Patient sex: F
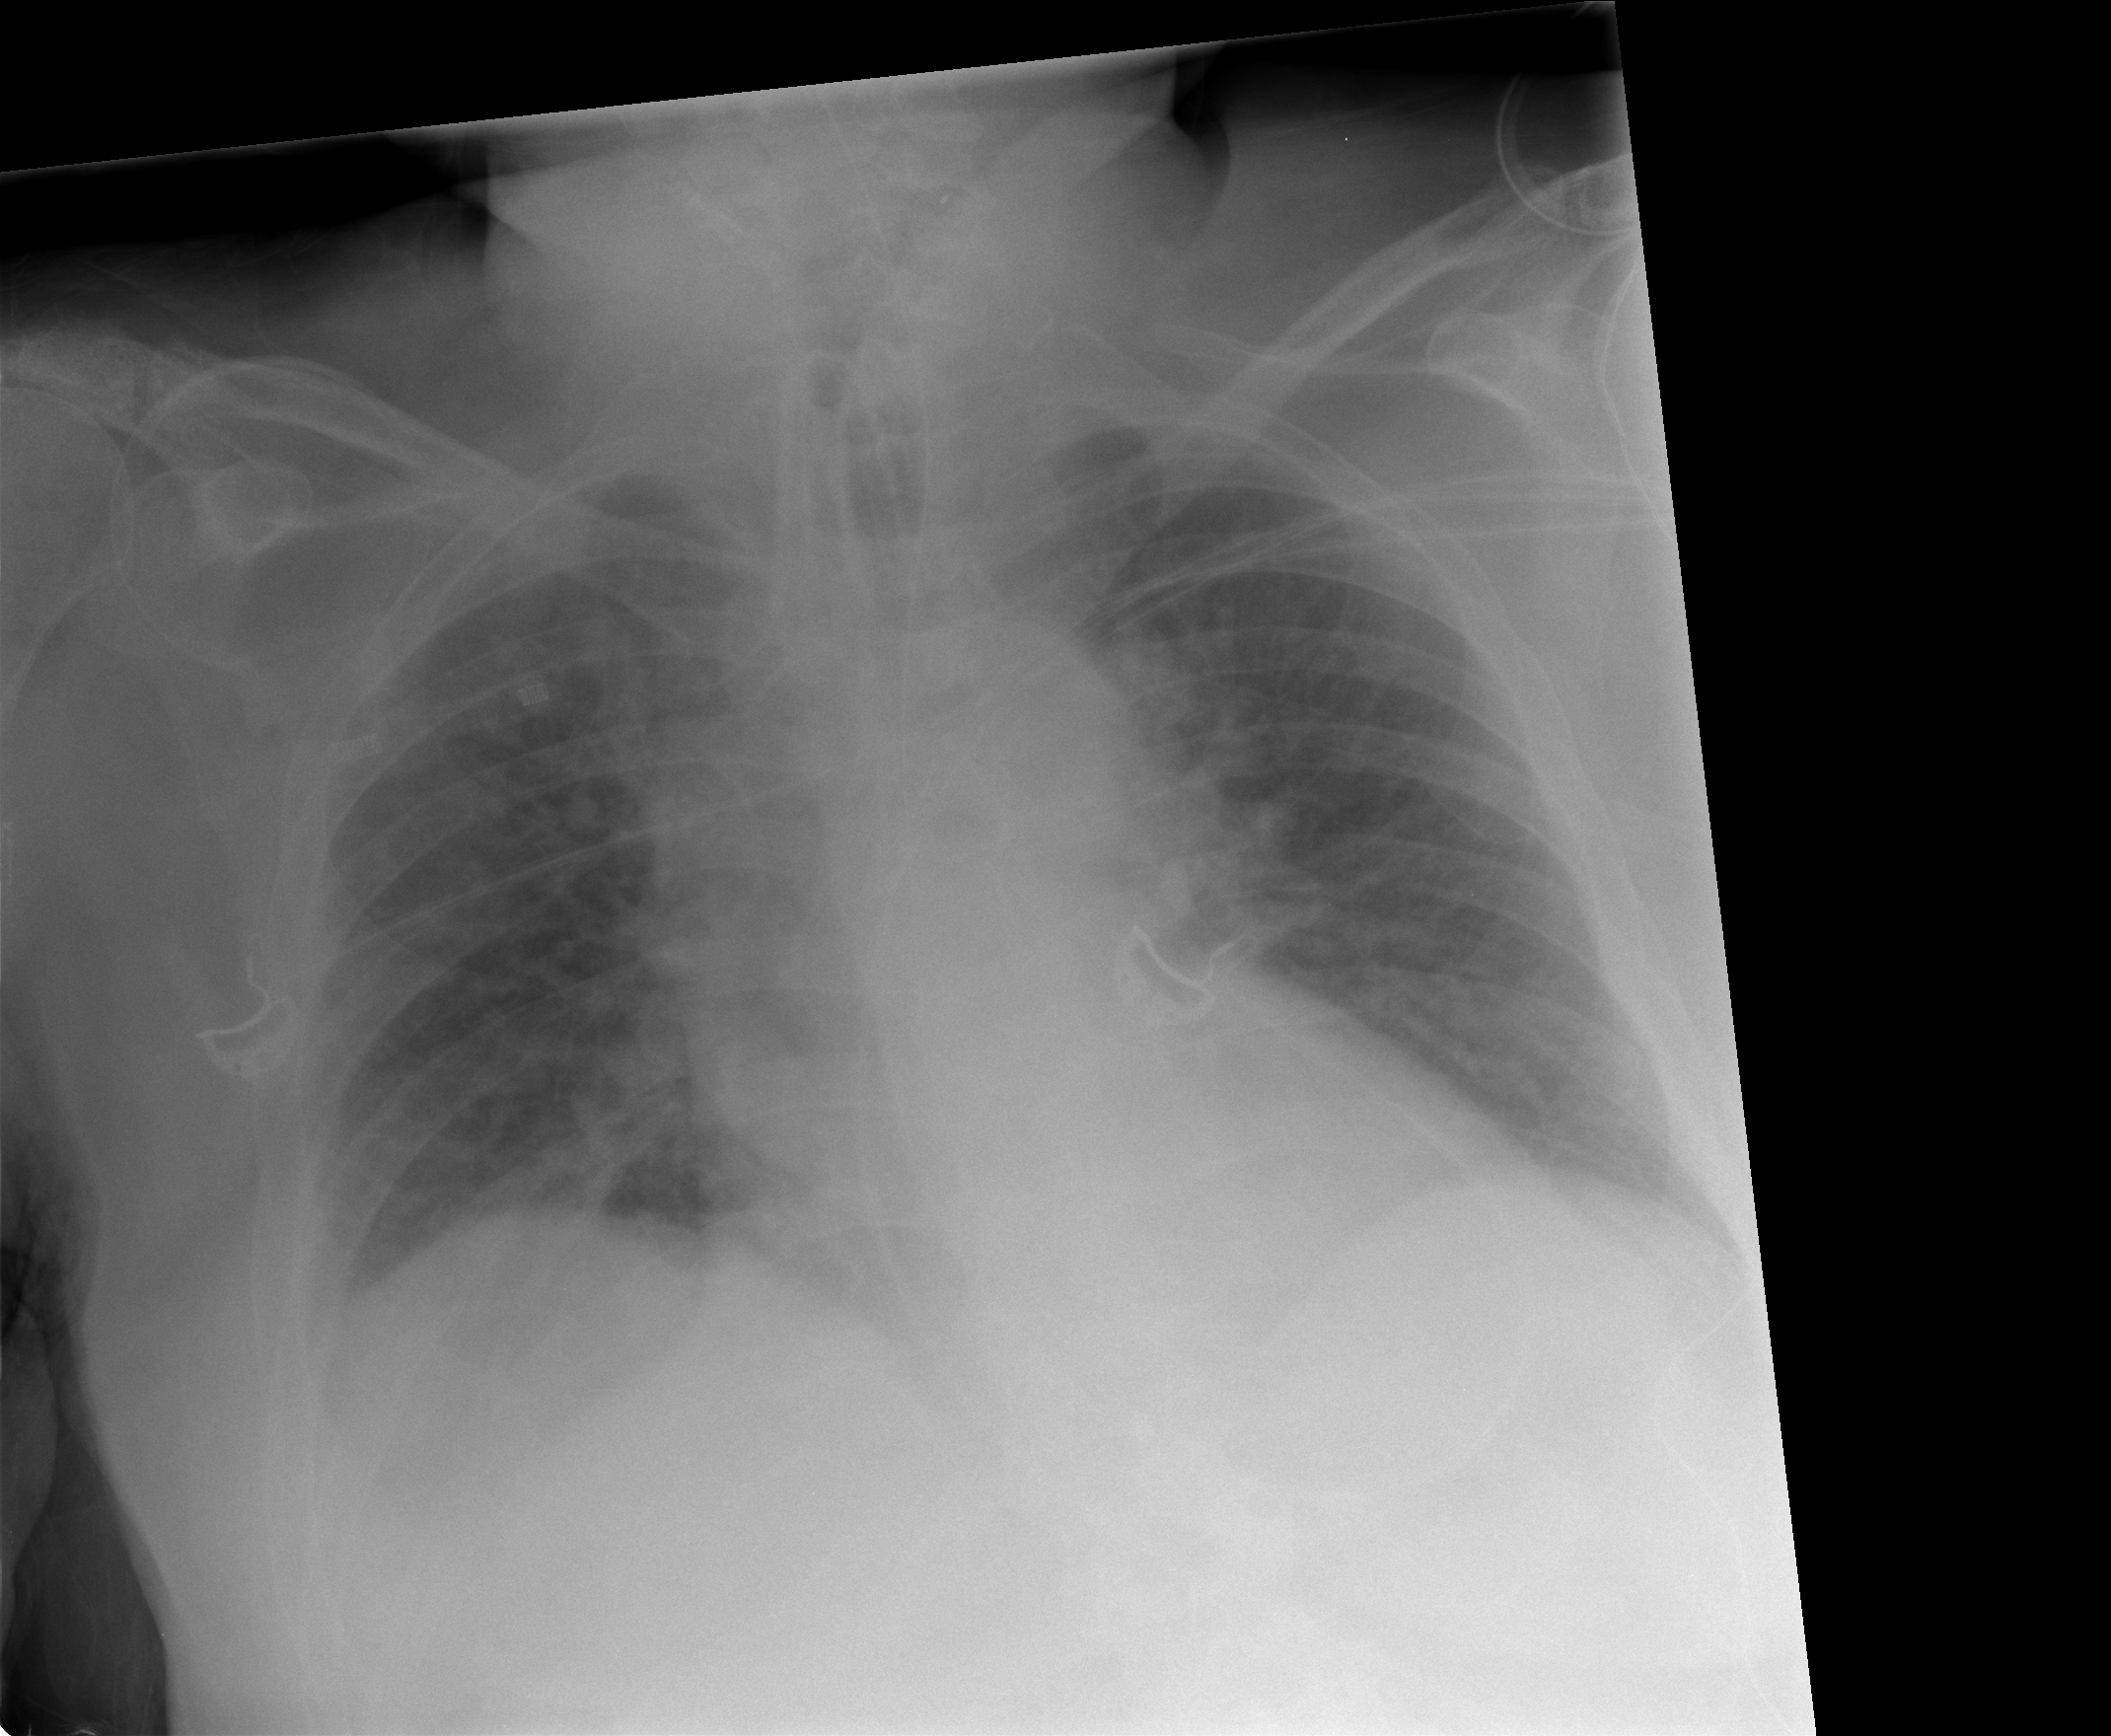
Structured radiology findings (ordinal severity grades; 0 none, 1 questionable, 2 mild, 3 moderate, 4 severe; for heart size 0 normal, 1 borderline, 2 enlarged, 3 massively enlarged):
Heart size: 0
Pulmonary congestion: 0
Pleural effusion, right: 2
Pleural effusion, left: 0
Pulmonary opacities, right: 1
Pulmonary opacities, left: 0
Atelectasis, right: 0
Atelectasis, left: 0